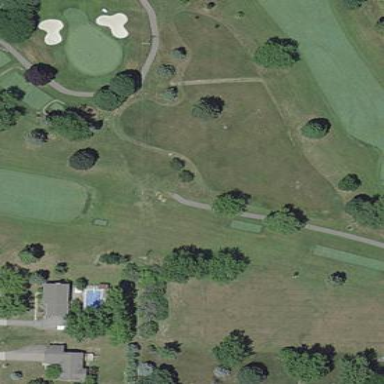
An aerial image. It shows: Rough grass surface on golf course.